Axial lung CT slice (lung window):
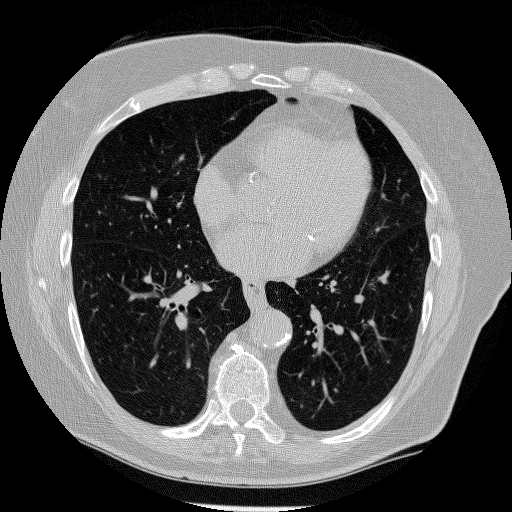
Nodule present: no